Question: I want to create jquery autocomplete and php, the problem is the data shown in each record of the autocomplete has two values, I managed to do this like this (without PHP),
'''
$(function() {
var authors = [
{
label: "jQuery",
desc: "the write less, do more, JavaScript library"
},
{
label: "jQuery UI",
desc: "the official user interface library for jQuery"
},
{
label: "Sizzle JS",
desc: "a pure-JavaScript CSS selector engine"
}
];
$( "#authorname" ).autocomplete({
minLength: 0,
source: authors,
focus: function( event, ui ) {
$( "#authorname" ).val( ui.item.label );
return false;
},
select: function( event, ui ) {
$( "#authorname" ).val( ui.item.label );
return false;
}
})
.data( "autocomplete" )._renderItem = function( ul, item ) {
return $( "<li></li>" )
.data( "item.autocomplete", item )
.append( "<a>" + item.label + "<br>" + item.desc + "</a>" )
.appendTo( ul );
};
});
'''
now I want to change the source to php page (change authors to "getauthors.php")
I don't know what to put inside "getauthors.php" in order to pass two things for label and desc.
I managed to pass one thing like this using json,
'''
<?php
$json = array();
$json[]="test";
$json[]="test2";
$json[]="test3";
echo json_encode($json);
?>
'''
which outputs like this,

you can see that the second thing is always undefined, how I can pass value to this in php using json (or any other way).
Thanks.
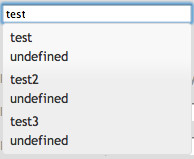
Answer: '''
<?php
$json = array();
$json[] = array ("label"=>"test", "desc"=>"description");
...
echo json_encode($json);
?>
'''